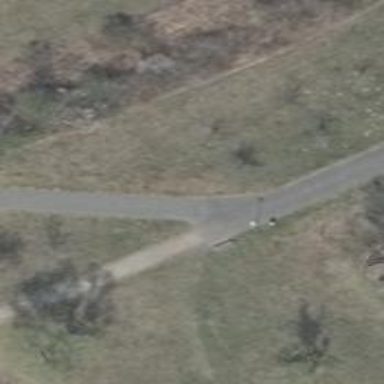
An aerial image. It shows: Path.